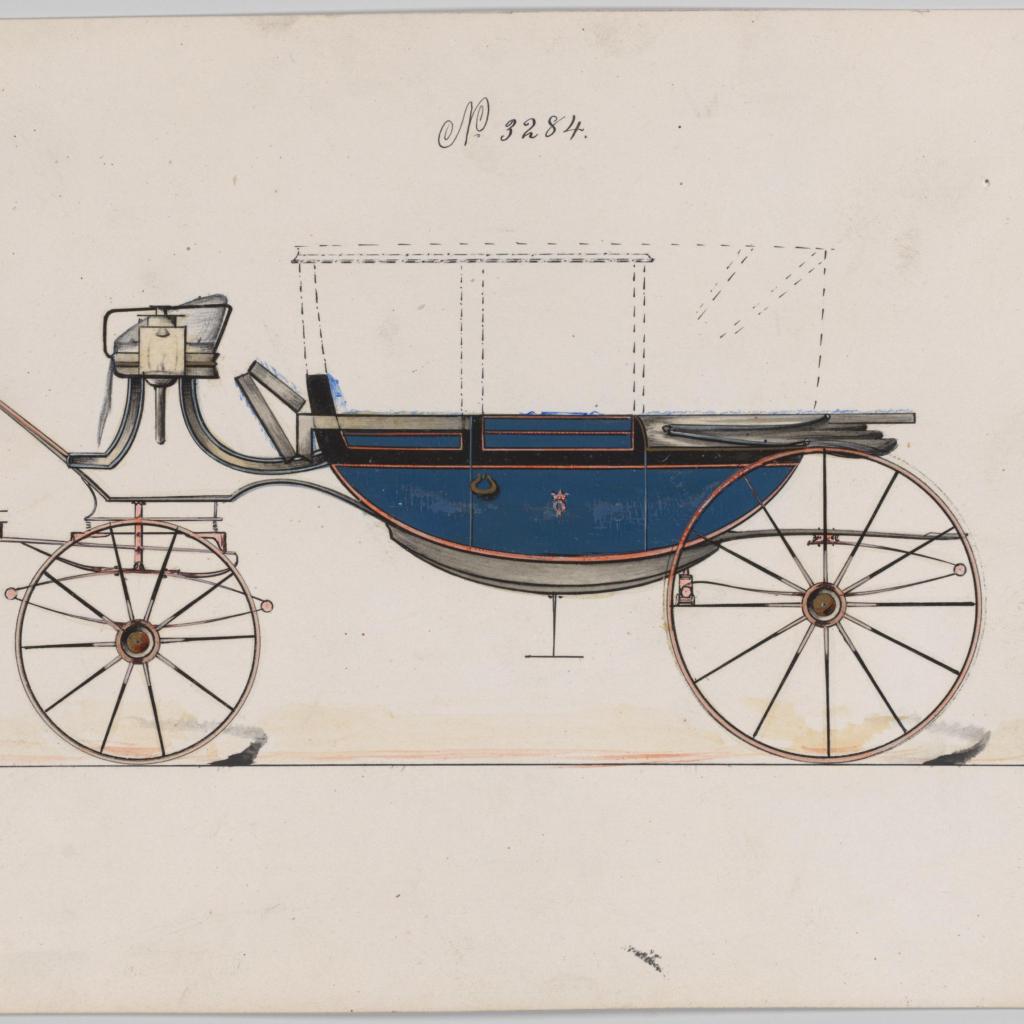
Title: Design for Landau, No. 3284
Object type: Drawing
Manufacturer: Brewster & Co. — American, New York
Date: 1876
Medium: Pen and black ink, watercolor and gouache with gum arabic
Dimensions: sheet: 6 1/4 x 9 1/8 in. (15.9 x 23.2 cm)
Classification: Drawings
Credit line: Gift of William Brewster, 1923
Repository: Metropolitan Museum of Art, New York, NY